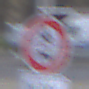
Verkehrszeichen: VerbotKraftfahrzeuge
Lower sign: ZeitangabenOhneBeschraenkungAufWochentage1
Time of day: MorningAfternoon
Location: Outdoor (Urban)
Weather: PartlyCloudy
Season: NotSpecified
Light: Natural